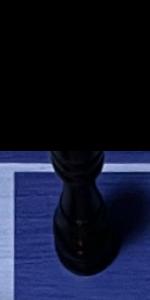
Label: Rook_Black